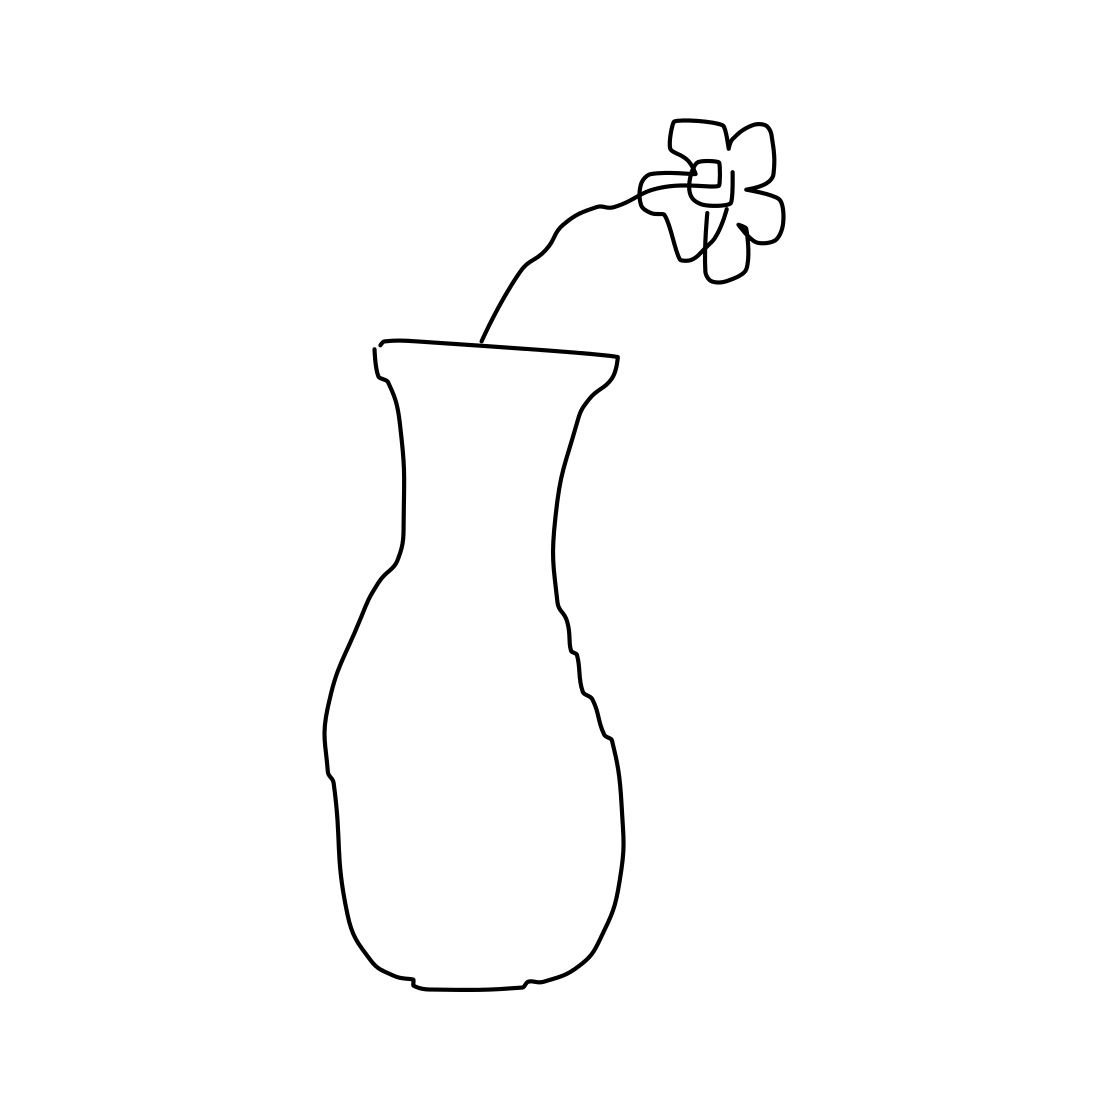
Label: vase